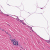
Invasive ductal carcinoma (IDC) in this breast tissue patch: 0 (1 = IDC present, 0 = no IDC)